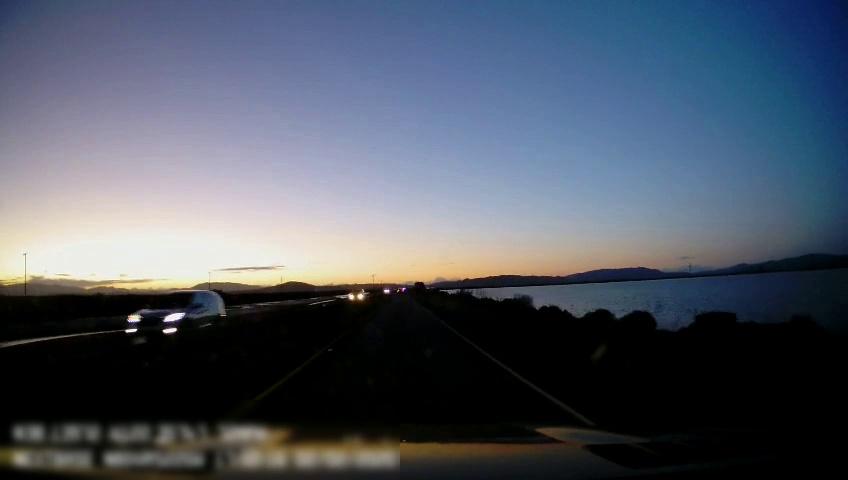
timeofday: Dusk/Dawn/Twilight
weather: Sunny
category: Drivable Space
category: Vehicles | SUV
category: Vehicles | SUV
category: Lanes | Current Lane
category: Lanes | Current Lane